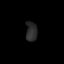
Tissue: lung
Cell type: Epithelial cells
Senescence score: 0.2229
Nuclear area (px): 214
Mean DAPI intensity: 42.911